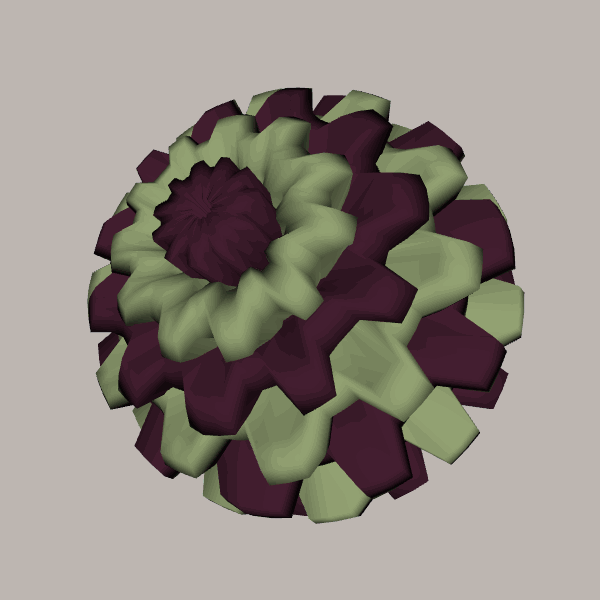
Background: light